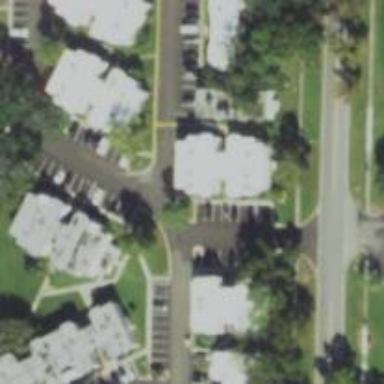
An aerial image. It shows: Living street.